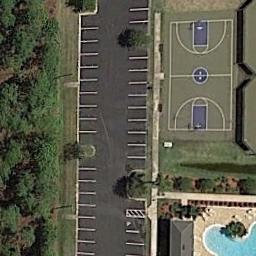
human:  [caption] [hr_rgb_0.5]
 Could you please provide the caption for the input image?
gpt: A basketball court is next to a parking lot .

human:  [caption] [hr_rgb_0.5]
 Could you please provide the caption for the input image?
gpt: A basketball court next to a parking lot and a pool beside .

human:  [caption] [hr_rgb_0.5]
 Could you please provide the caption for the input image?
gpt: A small part of the basketball court is painted blue .

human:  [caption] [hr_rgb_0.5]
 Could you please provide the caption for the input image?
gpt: The basketball court is next to the parking lot and swimming pool, And there is a lot of vegetation nearby .

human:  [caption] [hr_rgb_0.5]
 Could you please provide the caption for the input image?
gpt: A road is beside the basketball court .